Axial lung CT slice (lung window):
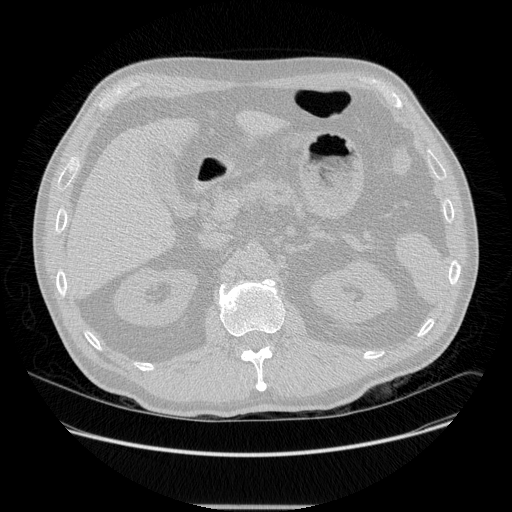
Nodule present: no